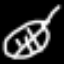
Label: leaf